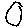
Label: circle